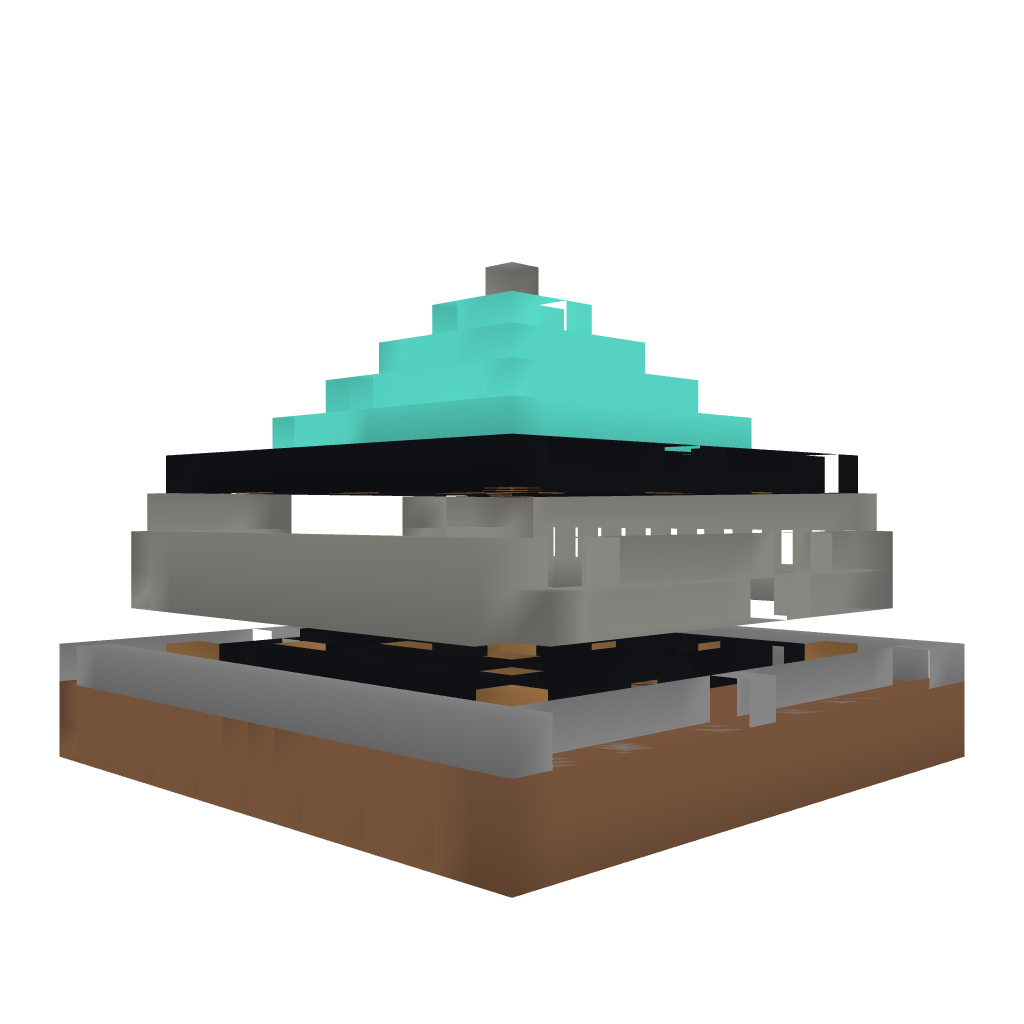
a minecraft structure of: Spawn for server